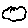
Label: cloud